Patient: sex M, age 46
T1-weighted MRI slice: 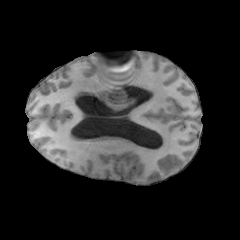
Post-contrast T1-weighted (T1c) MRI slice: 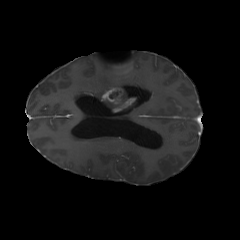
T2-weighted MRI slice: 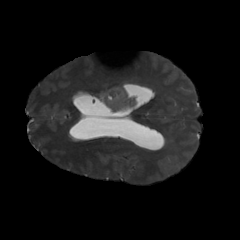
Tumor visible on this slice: yes
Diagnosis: Glioblastoma, IDH-wildtype
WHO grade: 4